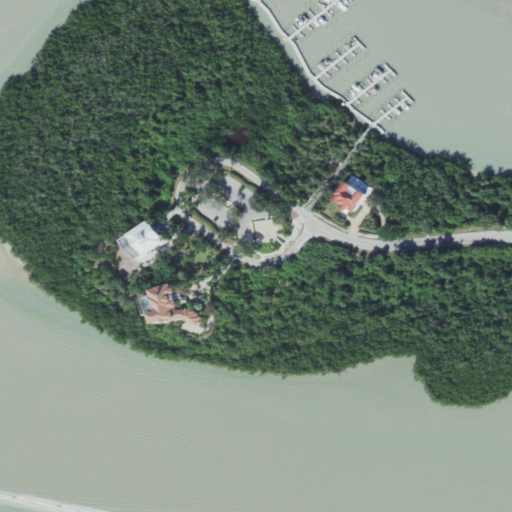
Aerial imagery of cape in Florida named Highland Point containing woody wetlands, open water, low intensity development, medium intensity development, herbaceous wetlands, and open development